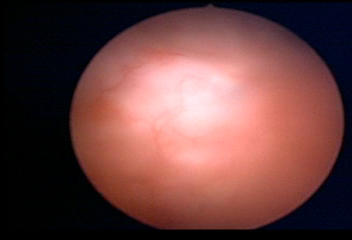
Modality: WLC
Class: Normal mucosa
Bladder cancer association: No